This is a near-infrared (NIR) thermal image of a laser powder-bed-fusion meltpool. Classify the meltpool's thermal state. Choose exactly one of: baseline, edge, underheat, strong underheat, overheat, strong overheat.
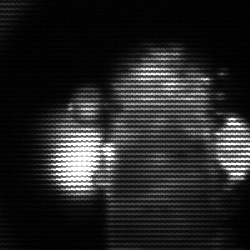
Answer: strong underheat